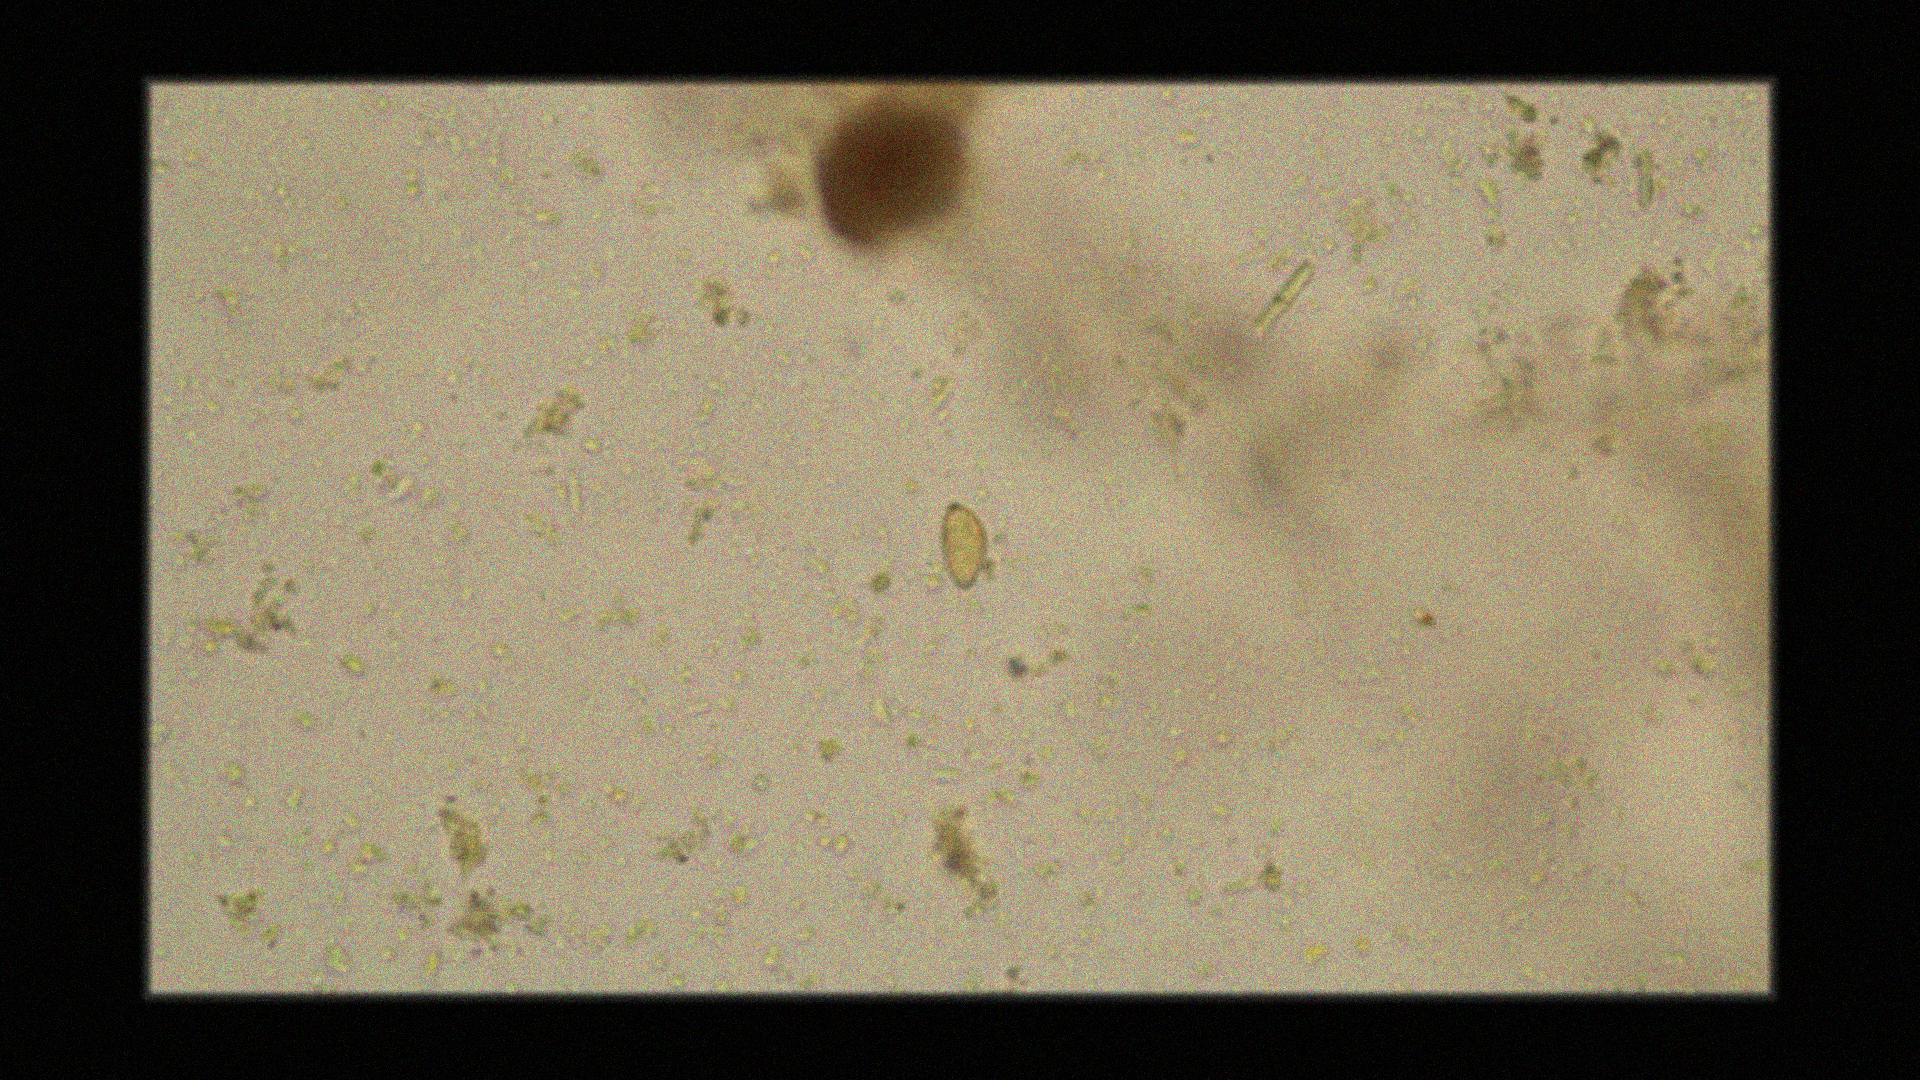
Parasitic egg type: Opisthorchis viverrine